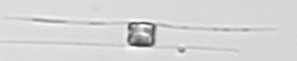
Label: Chaetoceros_similis